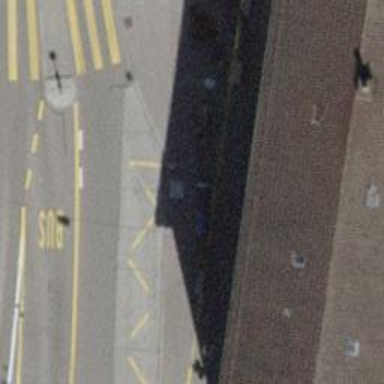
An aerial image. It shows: Bus stop with platform for public transport.